Question: I....recreated my entity model and database couples of time....already tried to figures out whole day....
I have a 3 tables, Client, Campaign and Campaign_Url.
So the relationship is,
- -
So the Campaign table has two foregin key
- -
As shown in:
'''
ALTER TABLE [dbo].[Campaign] WITH CHECK ADD CONSTRAINT [FK_Campaign_Campaign] FOREIGN KEY([url_id])
REFERENCES [dbo].[Campaign_Url] ([campaigin_url_id])
GO
ALTER TABLE [dbo].[Campaign] CHECK CONSTRAINT [FK_Campaign_Campaign]
GO
ALTER TABLE [dbo].[Campaign] WITH CHECK ADD CONSTRAINT [FK_Campaign_Client] FOREIGN KEY([client_id])
REFERENCES [dbo].[Client] ([client_id])
GO
ALTER TABLE [dbo].[Campaign] CHECK CONSTRAINT [FK_Campaign_Client]
GO
'''
So everything is good, I can left join and show data properly.
I can create the data model by generates the data model from database.
It gives me a model I am expecting:

Then I try to run the following piece of code to see if data is populate properly from entity framework:
'''
using (MyEntities dataContext = new MyEntities())
{
int totalClient = dataContext.Client.Count();
foreach (Client aClient in dataContext.Client)
{
int total = aClient.Campaign.Count(); //<===== here is return 0 campagin
}
foreach (Campaign aCampaign in dataContext.Campaign)
{
string abc = aCampaign.Client.name; //<====== here the campaign did return the client name
}
}
'''
So that's strange, Client.Campaign doesn't contains any Campaign.
But when I go from Campaign.Client I will able to get its Client....
What did I done wrong? When I left join it in sql it returns correctly, and I double checked the foregin key and data, it is correct....
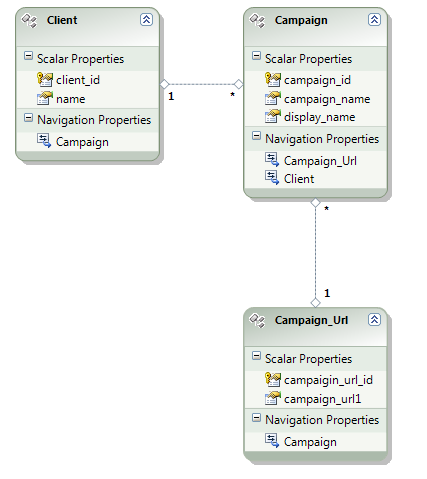
Answer: As far as I know, populating one-to-many relationships does not work with entity framework. You have to go the nasty way and populate the relations one by one.